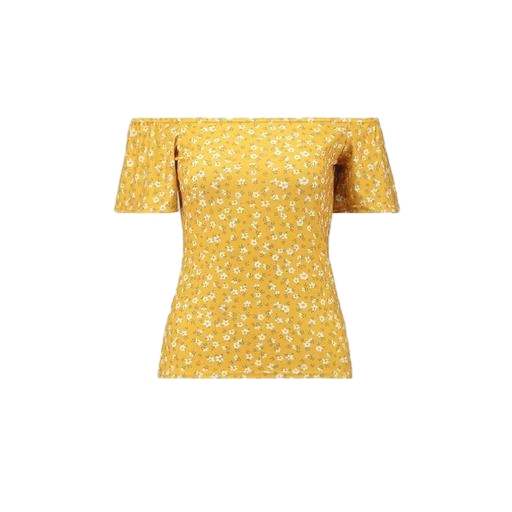
yellow floral-print top, yellow dillon-fit floral shirt, multicolor floral-print t-shirt only macy, white background